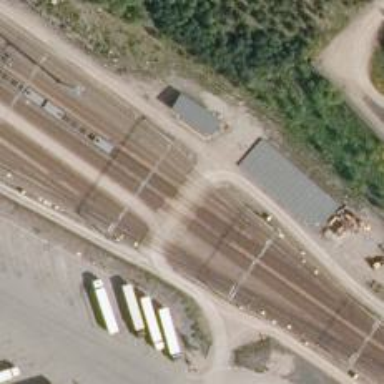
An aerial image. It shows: Level crossing with saltire marking.